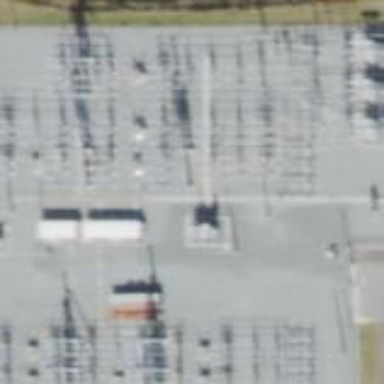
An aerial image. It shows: Fence surrounds transmission level power substation.